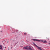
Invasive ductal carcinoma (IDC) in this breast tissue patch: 0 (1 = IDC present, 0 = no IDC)